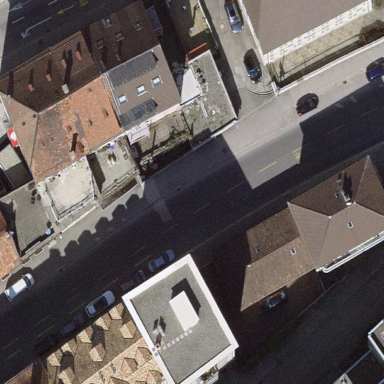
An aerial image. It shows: Building part with flat roof.